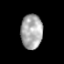
Tissue: prostate
Cell type: T cells
Senescence score: 0.3097
Nuclear area (px): 730
Mean DAPI intensity: 169.147